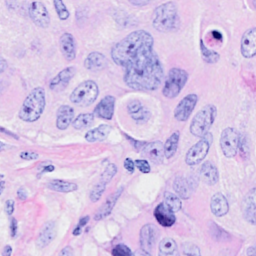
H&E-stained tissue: Breast